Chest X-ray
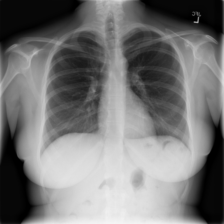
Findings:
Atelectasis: negative
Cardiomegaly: negative
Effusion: negative
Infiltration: negative
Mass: negative
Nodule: negative
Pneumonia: negative
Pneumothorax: negative
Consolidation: negative
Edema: negative
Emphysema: negative
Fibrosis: negative
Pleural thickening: negative
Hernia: negative